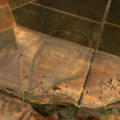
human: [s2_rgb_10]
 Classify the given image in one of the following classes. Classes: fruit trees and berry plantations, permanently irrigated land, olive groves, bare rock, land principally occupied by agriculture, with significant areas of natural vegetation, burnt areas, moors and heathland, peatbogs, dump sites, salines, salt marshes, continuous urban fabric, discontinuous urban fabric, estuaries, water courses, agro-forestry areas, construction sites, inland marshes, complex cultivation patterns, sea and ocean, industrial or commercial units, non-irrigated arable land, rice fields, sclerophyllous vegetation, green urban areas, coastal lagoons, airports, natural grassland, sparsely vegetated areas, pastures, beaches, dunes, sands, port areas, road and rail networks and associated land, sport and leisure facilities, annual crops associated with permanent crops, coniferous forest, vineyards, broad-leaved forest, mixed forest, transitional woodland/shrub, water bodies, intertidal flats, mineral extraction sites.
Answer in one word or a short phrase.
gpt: non-irrigated arable land, permanently irrigated land, olive groves